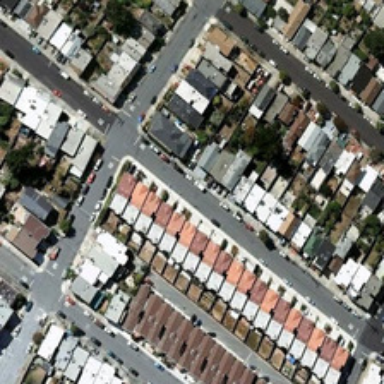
Many buildings and some green trees are in two sides of four roads in a dense residential area .